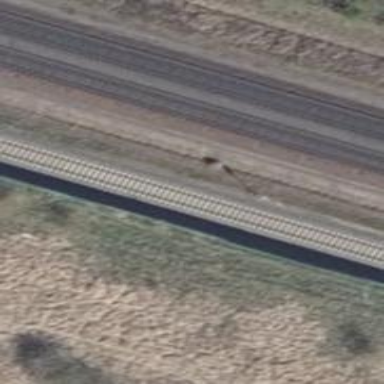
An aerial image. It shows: Railway milestone.